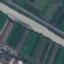
Land use / land cover: River